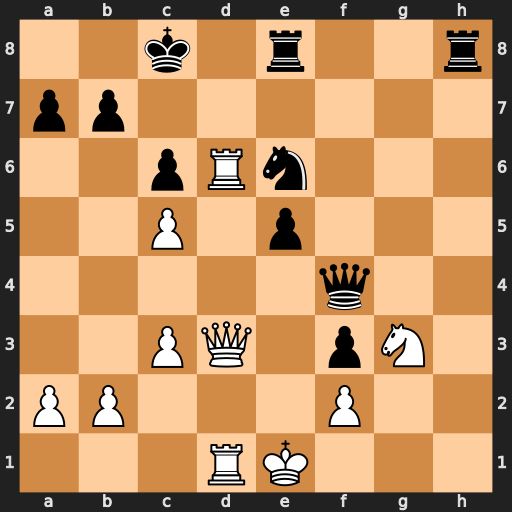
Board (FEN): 2k1r2r/pp6/2pRn3/2P1p3/5q2/2PQ1pN1/PP3P2/3RK3
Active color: w
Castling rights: -
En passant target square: -
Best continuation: Rxe6 Rxe6 Qd7+ Kb8 Qxe6